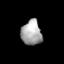
Tissue: lung
Cell type: Myeloid cells
Senescence score: 0.2193
Nuclear area (px): 496
Mean DAPI intensity: 167.048